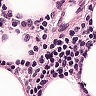
Metastatic tissue present: no